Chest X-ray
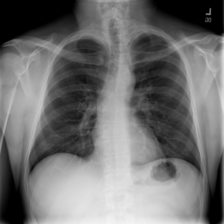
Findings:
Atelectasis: negative
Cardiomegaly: negative
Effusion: negative
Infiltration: negative
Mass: negative
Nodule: negative
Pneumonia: negative
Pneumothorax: negative
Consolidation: negative
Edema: negative
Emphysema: negative
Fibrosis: negative
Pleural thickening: negative
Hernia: negative